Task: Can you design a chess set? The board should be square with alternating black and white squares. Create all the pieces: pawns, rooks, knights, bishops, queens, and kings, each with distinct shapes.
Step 5111:
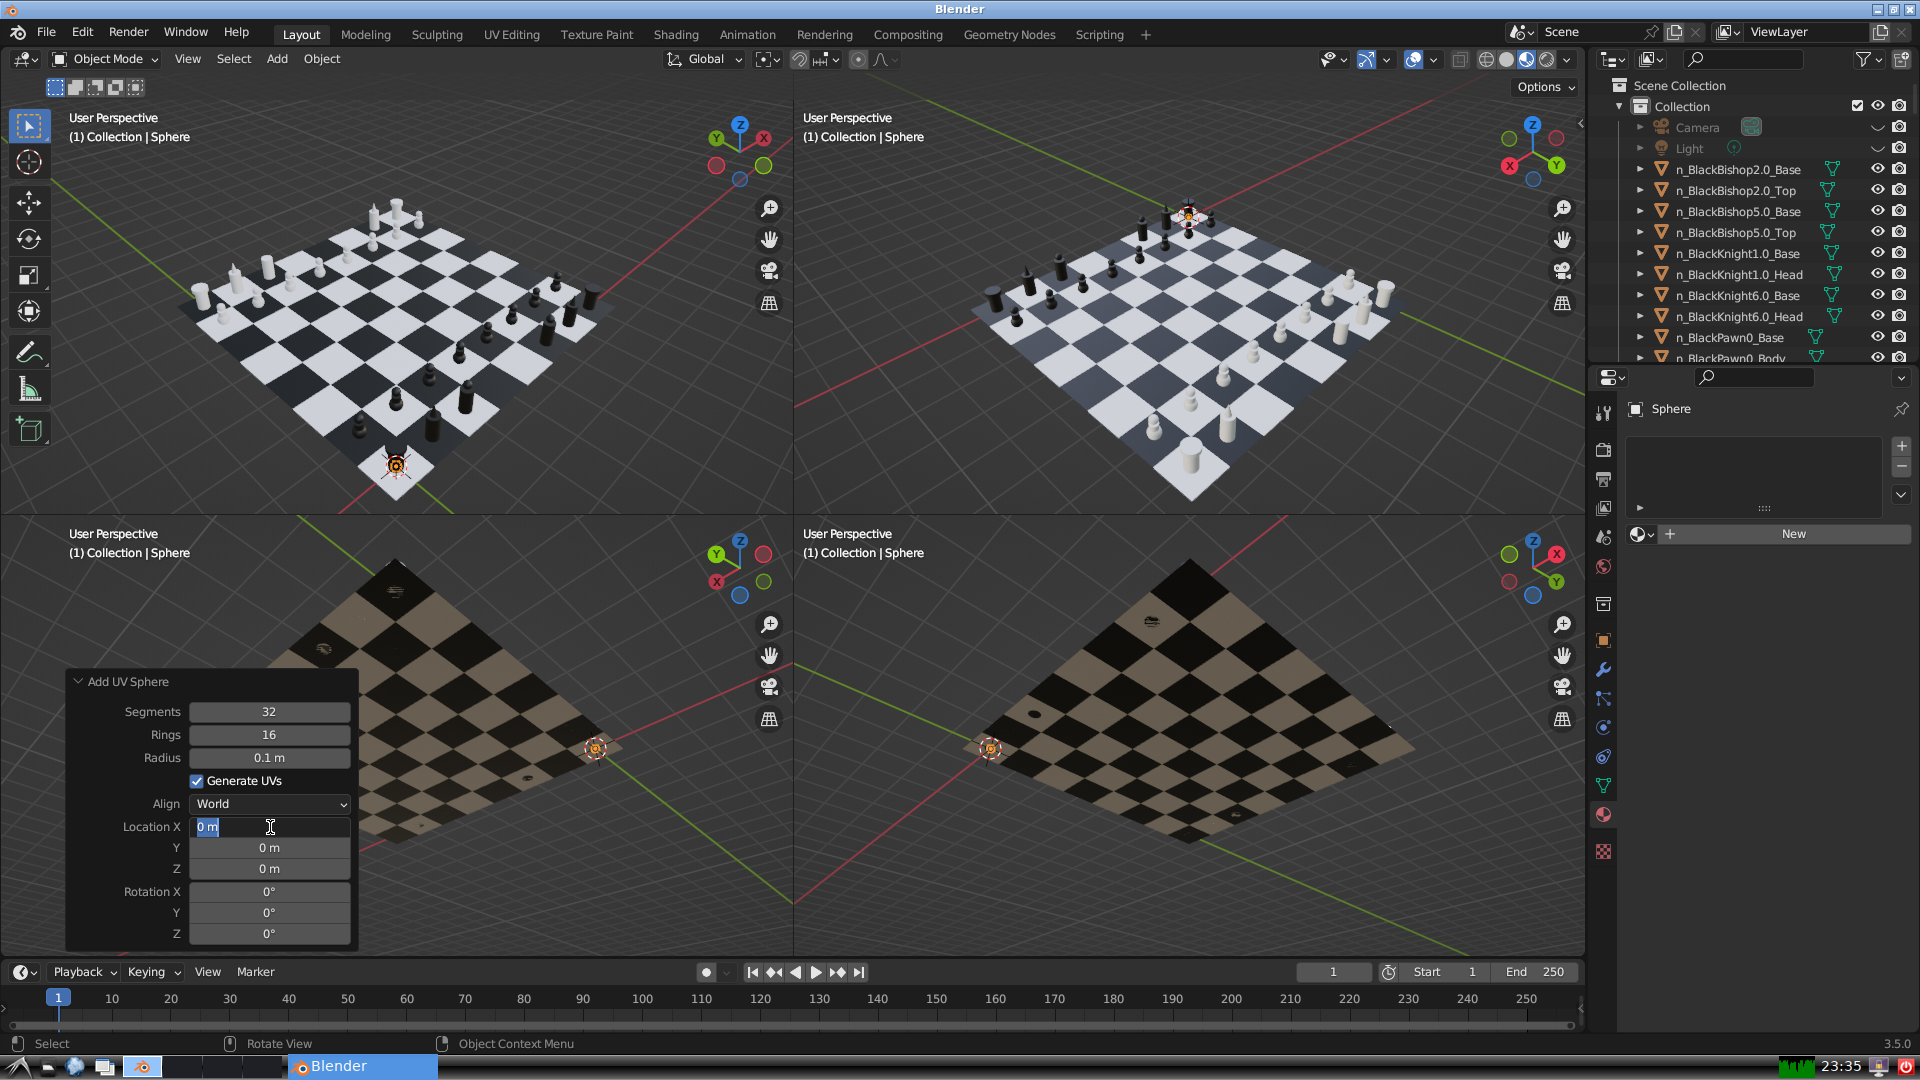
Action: input_text: 2.0